Aerial crown-view tile of a tropical tree (Barro Colorado Island, Panama), acquired 20250217:
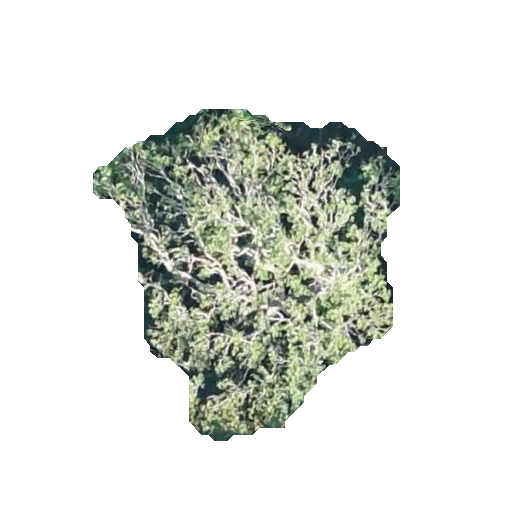
Species: Jacaranda copaia
GBIF accepted scientific name: Jacaranda copaia
Crown area: 100.577 m²